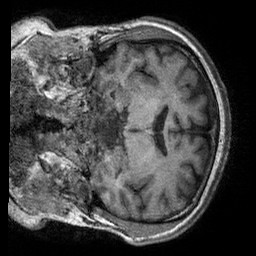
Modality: T1w
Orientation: coronal
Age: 29
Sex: male
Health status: healthy
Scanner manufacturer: siemens
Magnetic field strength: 3 T
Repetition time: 2.3 s
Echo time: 0.00303 s